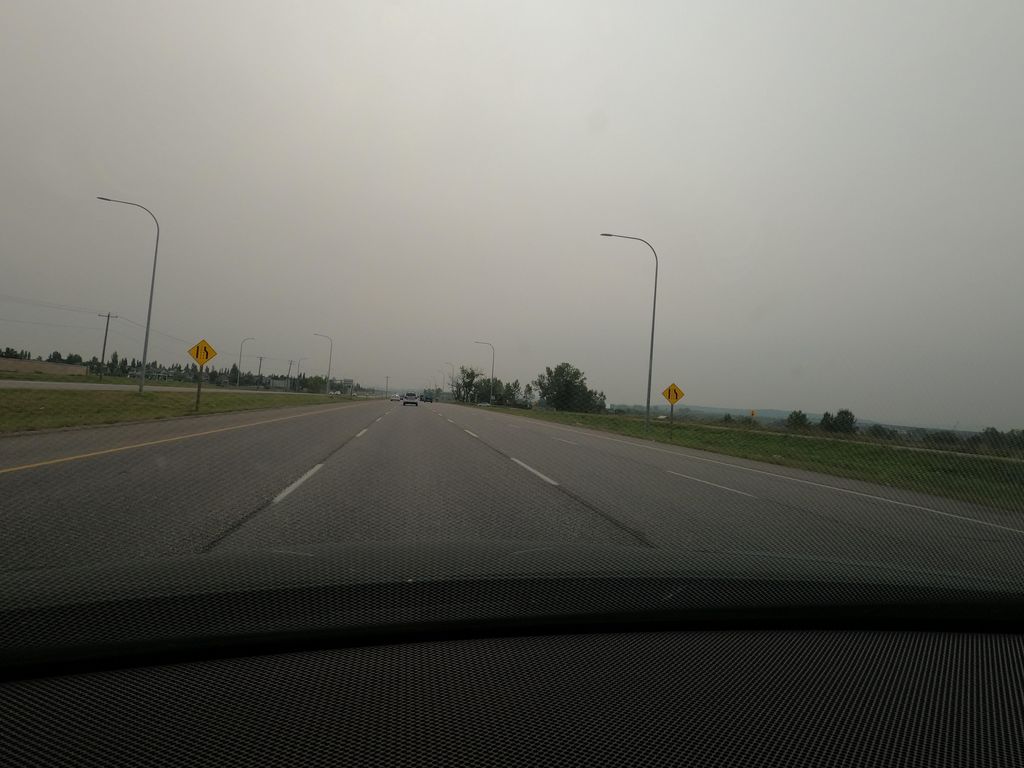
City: calgary